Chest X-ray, AP view. Patient: 24 years old, sex M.
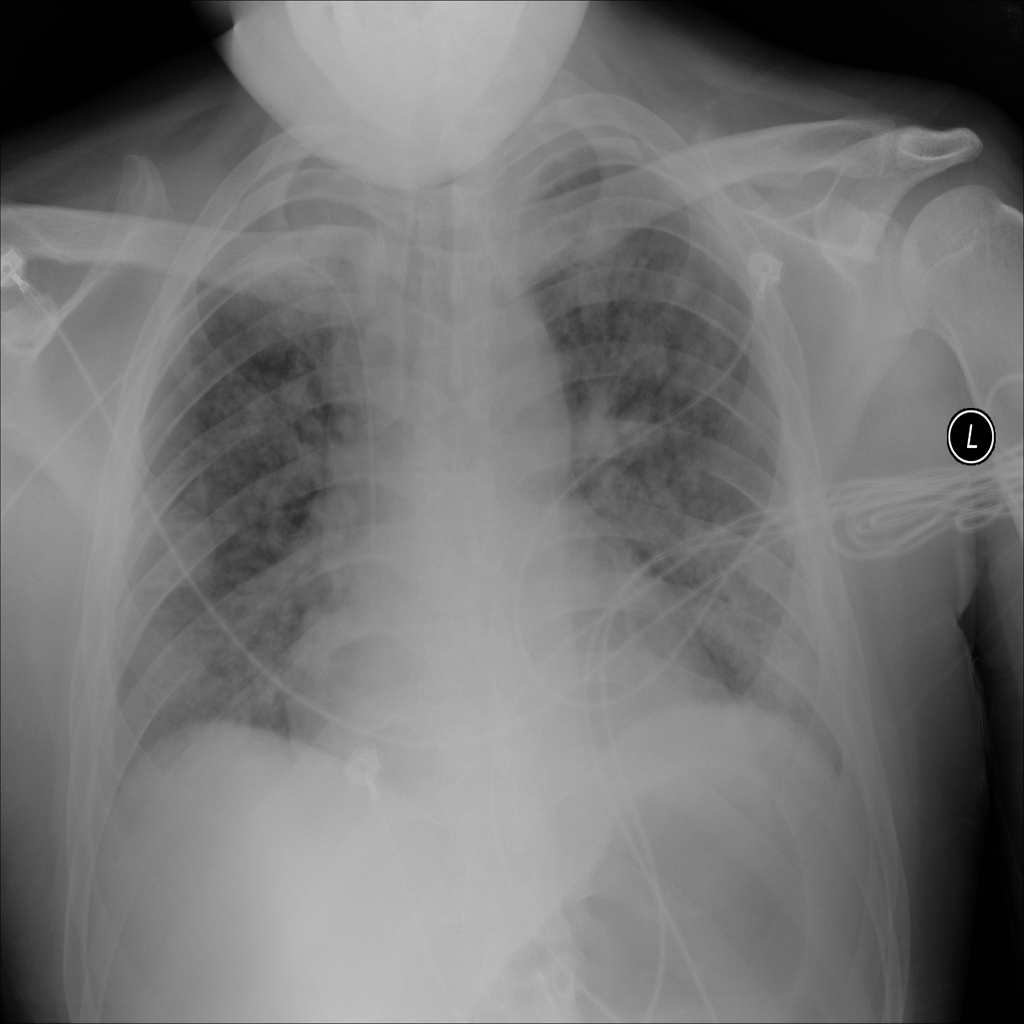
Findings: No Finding